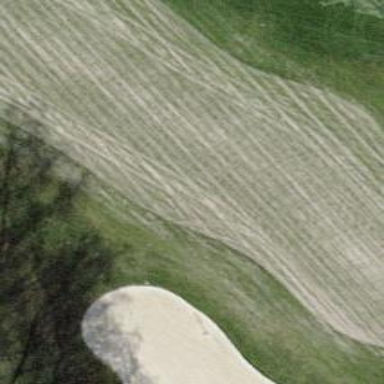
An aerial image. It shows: View of golf hole.